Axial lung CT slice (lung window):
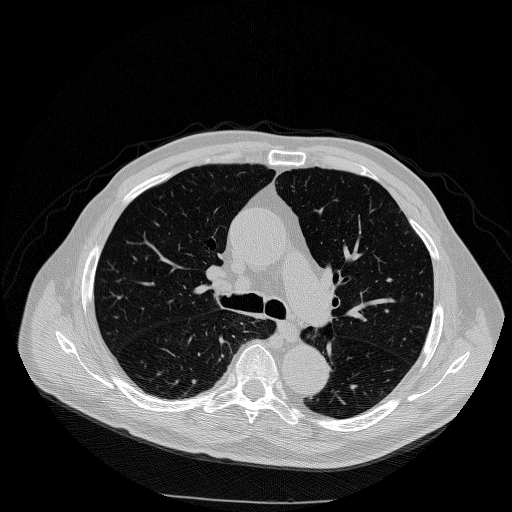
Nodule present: no